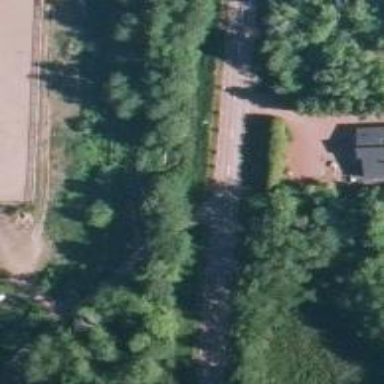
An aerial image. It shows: Residential road with excellent trail visibility.